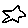
Label: star